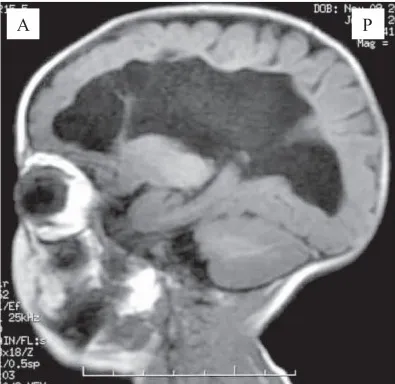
Brain magnetic resonance imaging performed on day 217. . B: Parasagittal T1-weighted section showing a distinct enlargement of lateral ventricle and global reduction of white matter volume.
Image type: radiology (mri)